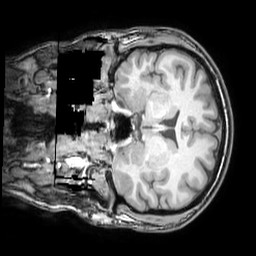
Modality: T1w
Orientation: coronal
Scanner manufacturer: philips
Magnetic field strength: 3 T
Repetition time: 0.008126 s
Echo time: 0.003716 s